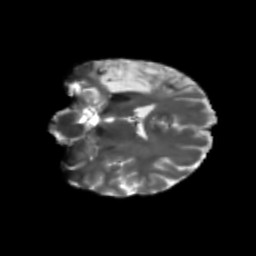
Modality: T2w
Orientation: coronal
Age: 36
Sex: female
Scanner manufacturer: siemens
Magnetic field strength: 3 T
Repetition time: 5.25 s
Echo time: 0.08 s